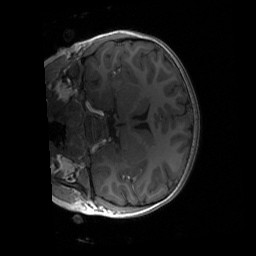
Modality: T1w
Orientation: coronal
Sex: female
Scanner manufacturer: siemens
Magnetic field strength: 3 T
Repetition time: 1.9 s
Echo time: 0.00243 s